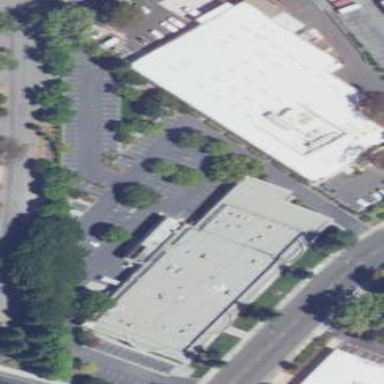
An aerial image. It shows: Office building.